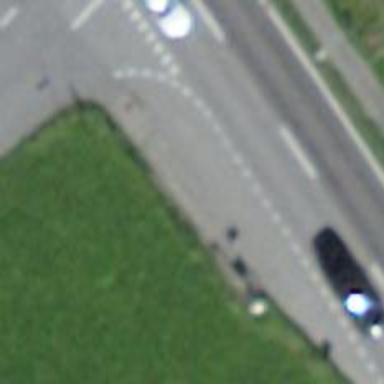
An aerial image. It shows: Bus stop along the road.